Interaction volume radius: 10 \u00c5
Interaction volume height: 25 \u00c5
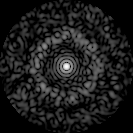
Disorder parameter: 0.8245